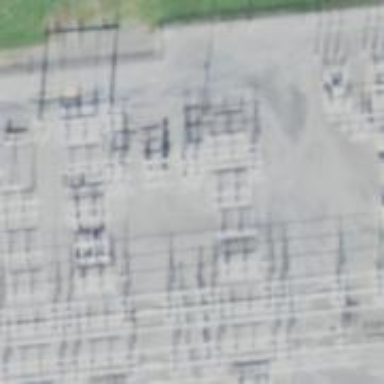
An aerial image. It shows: Switch for power supply.